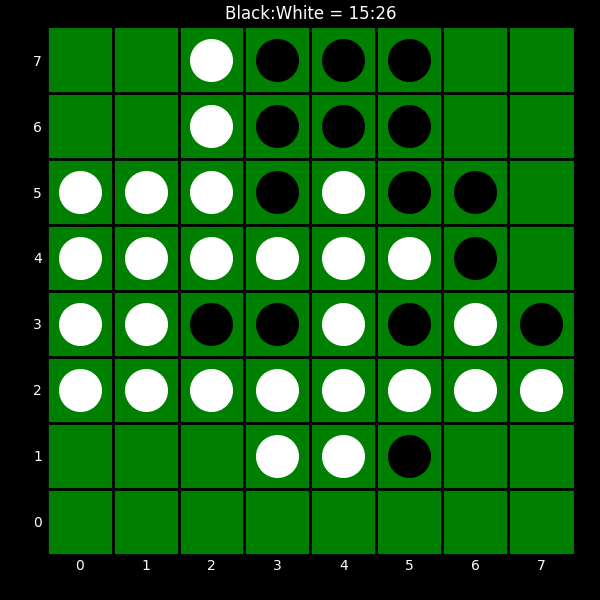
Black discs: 15
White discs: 26